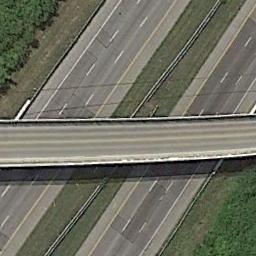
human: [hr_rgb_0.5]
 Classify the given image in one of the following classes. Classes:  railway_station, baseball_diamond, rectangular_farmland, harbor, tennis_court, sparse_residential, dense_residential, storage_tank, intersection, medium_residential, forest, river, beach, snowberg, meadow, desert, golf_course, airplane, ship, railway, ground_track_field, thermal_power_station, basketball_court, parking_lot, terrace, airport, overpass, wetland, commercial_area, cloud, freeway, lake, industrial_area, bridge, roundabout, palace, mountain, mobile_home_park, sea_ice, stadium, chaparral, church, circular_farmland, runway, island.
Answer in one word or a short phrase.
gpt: overpass